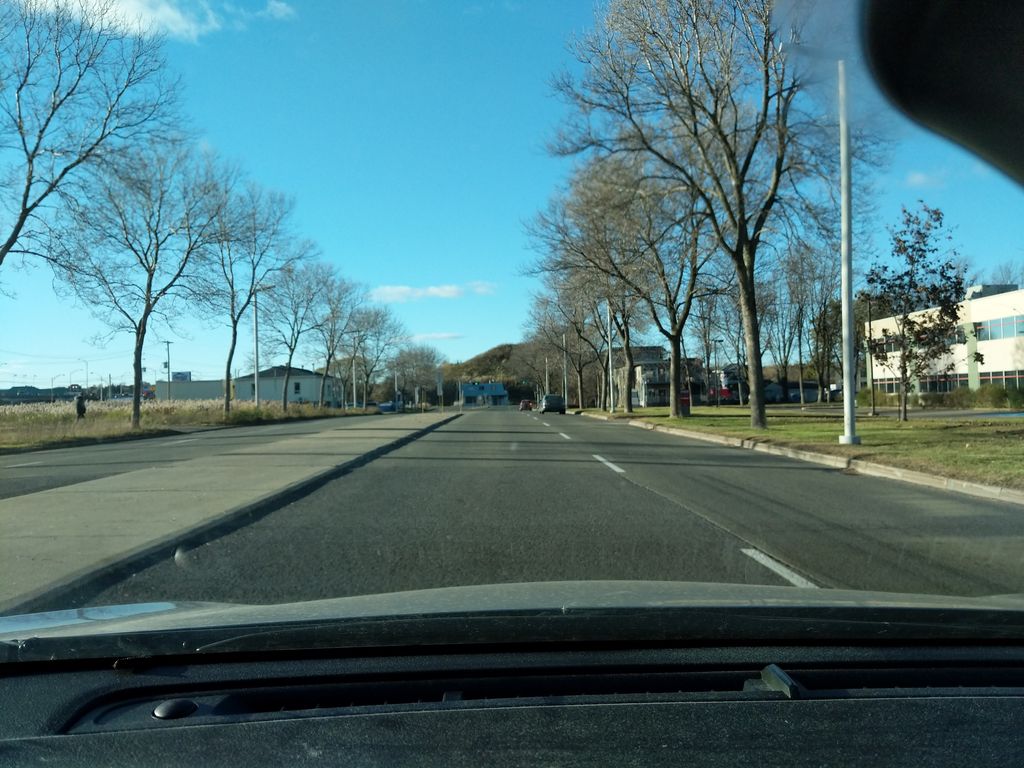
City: quebec_city